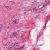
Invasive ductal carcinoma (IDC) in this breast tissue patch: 0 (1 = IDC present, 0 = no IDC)